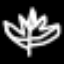
Label: leaf